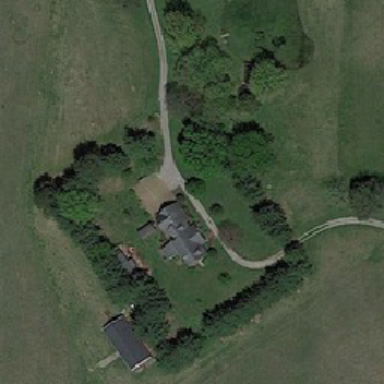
Buildings surrounded by green meadows are surrounded by green meadows .